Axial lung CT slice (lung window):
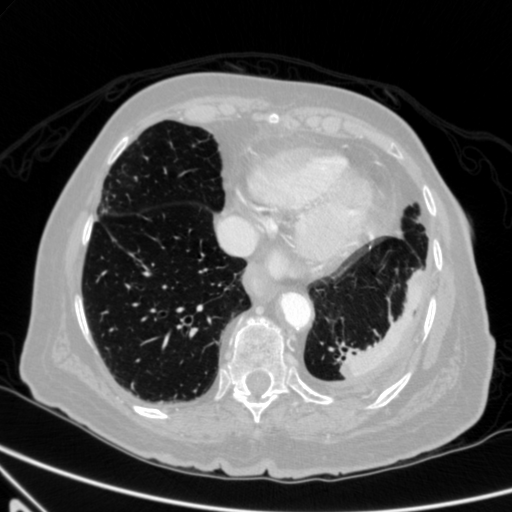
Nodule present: no